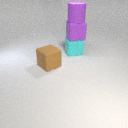
large purple rubber cube above large cyan rubber cube